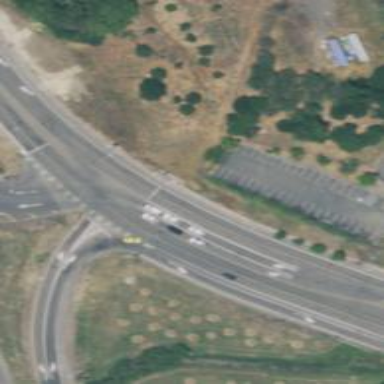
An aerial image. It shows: Secondary road with asphalt surface that includes designated bicycle lane.